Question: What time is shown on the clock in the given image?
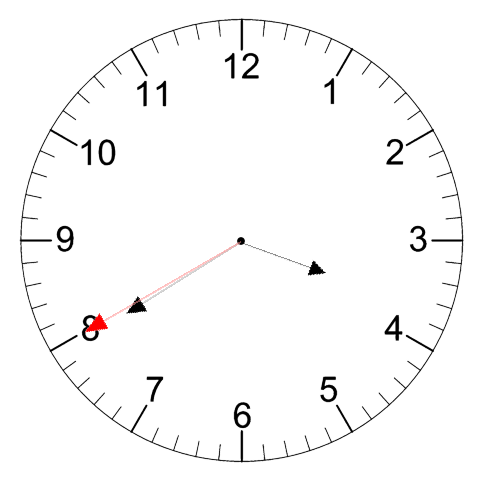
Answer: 03:39:40